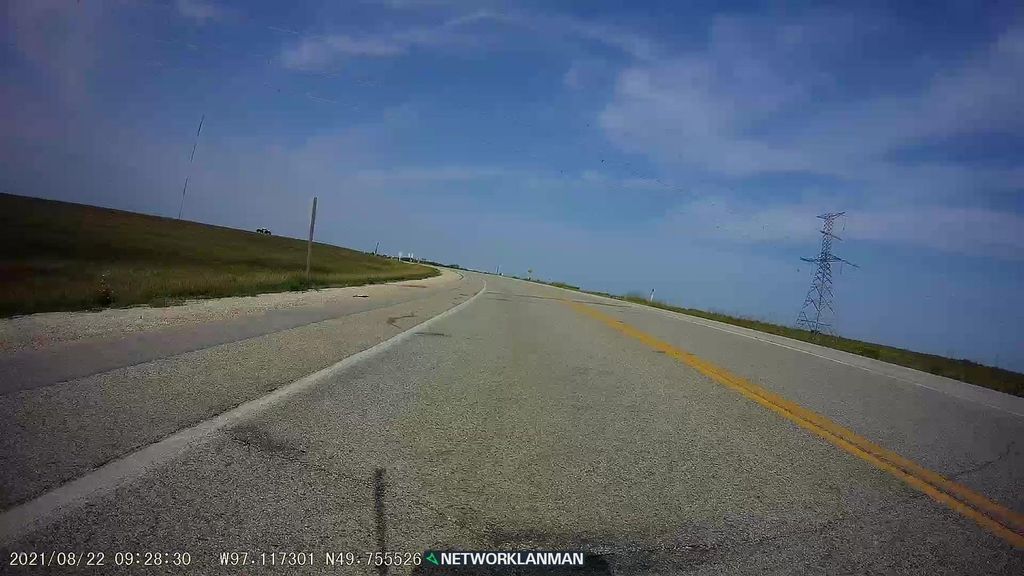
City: winnipeg